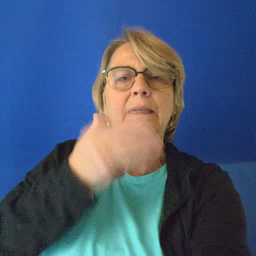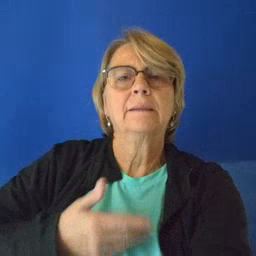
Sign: kitty